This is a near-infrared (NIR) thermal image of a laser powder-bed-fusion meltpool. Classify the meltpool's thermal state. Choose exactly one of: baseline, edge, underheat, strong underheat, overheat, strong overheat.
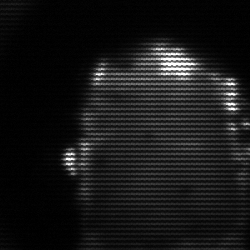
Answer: baseline